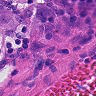
Metastatic tissue present: yes